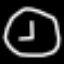
Label: clock